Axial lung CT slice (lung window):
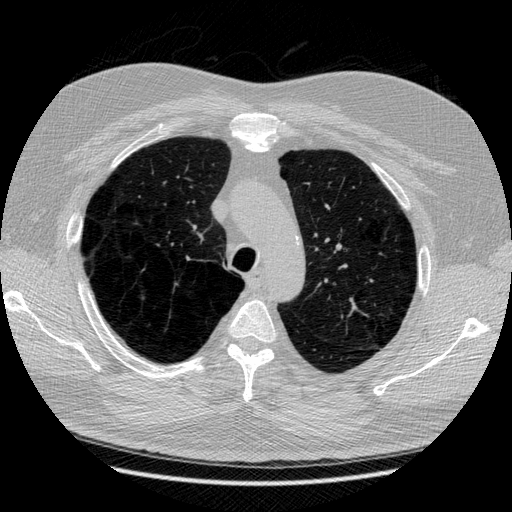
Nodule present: no